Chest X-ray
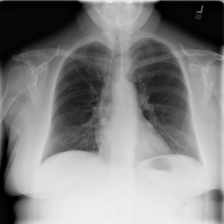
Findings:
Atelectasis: negative
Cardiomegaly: negative
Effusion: negative
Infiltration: positive
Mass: negative
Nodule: negative
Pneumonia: negative
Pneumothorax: negative
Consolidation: negative
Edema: negative
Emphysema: negative
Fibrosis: negative
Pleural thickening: negative
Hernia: negative